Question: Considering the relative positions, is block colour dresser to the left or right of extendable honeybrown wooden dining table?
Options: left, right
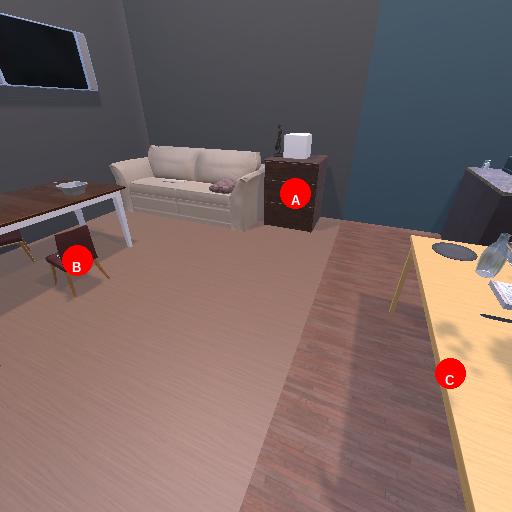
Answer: left